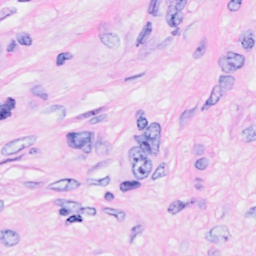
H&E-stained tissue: Breast